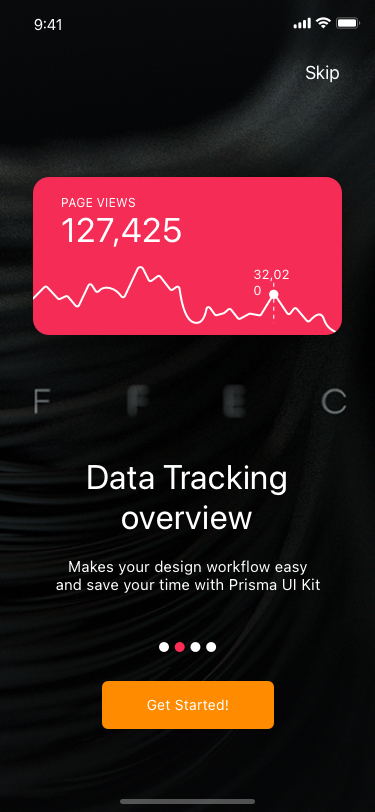
Text in this UI design:
32,020
Page Views
127,425
Makes your design workflow easy and save your time with Prisma UI Kit
Data Tracking overview
Skip